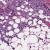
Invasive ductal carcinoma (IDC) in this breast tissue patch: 0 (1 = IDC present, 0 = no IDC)